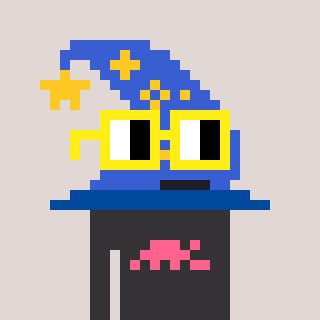
a pixel art character with square yellow glasses, a wizard hat-shaped head and a grayscale-colored body on a warm background